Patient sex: F
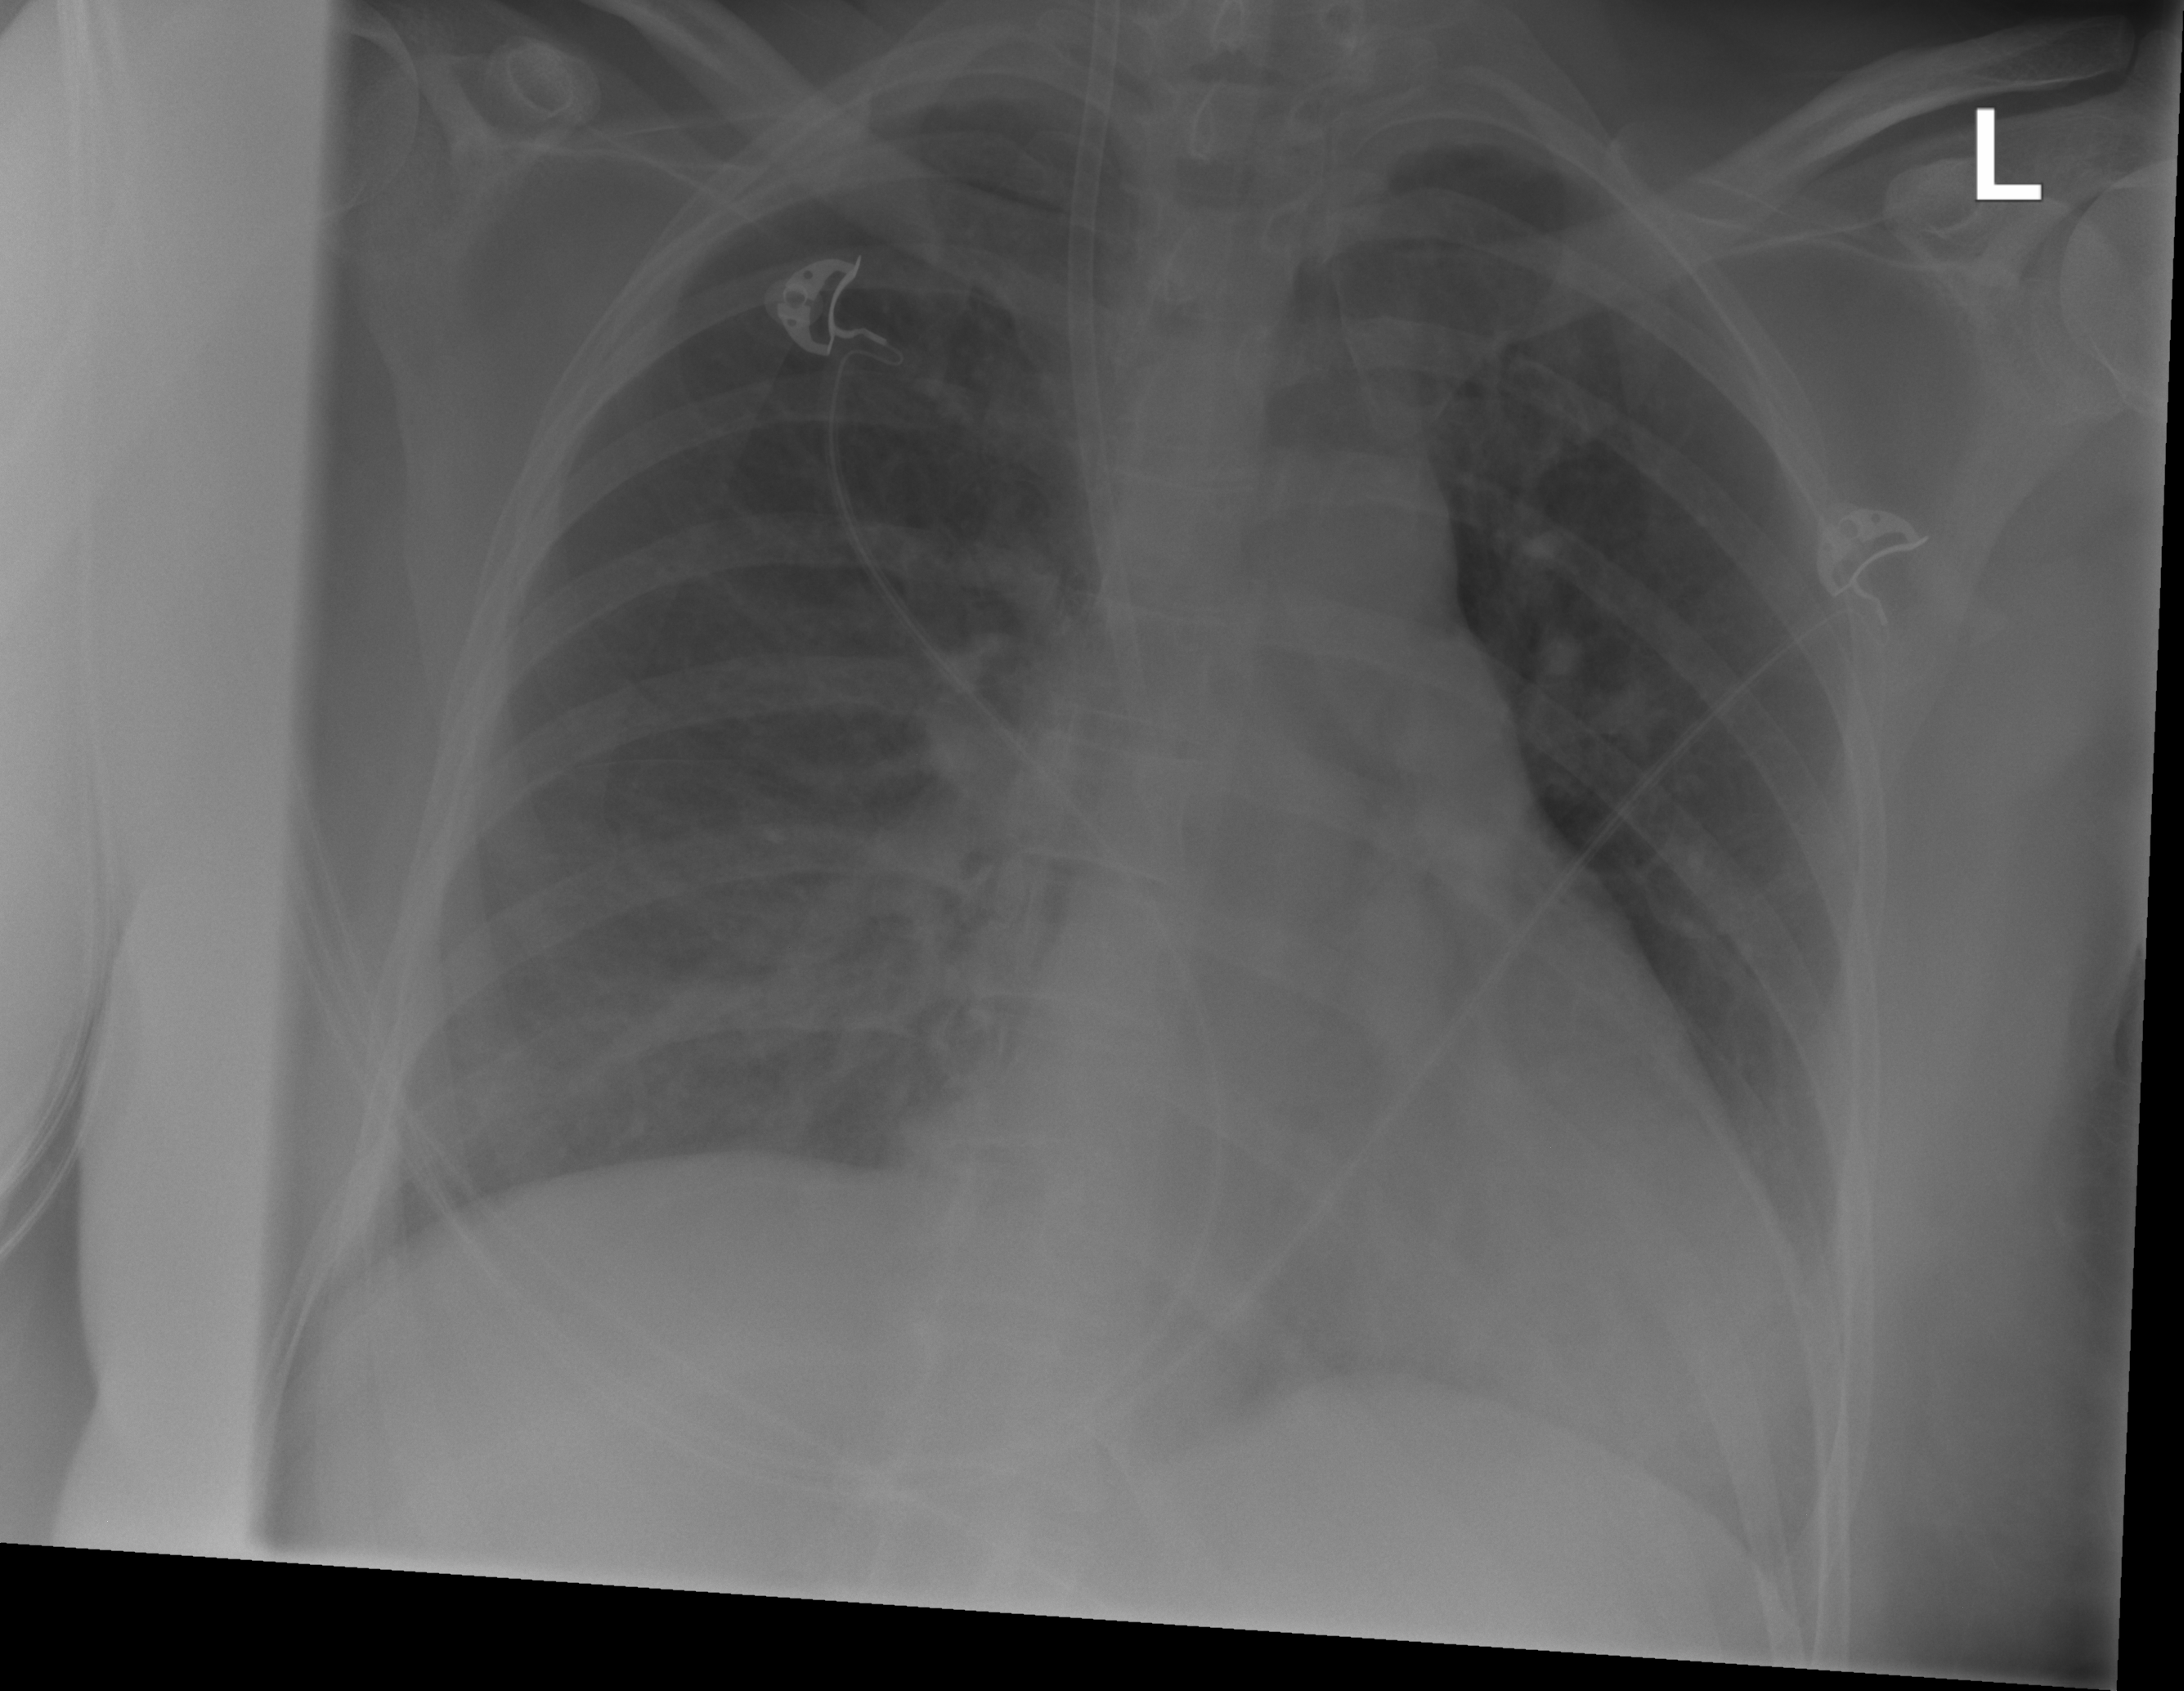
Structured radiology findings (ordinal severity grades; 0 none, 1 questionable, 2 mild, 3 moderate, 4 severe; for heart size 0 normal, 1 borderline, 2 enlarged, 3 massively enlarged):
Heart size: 2
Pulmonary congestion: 1
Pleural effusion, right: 0
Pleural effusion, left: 2
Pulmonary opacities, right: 2
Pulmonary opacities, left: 0
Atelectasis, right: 2
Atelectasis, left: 1